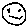
Label: smiley face